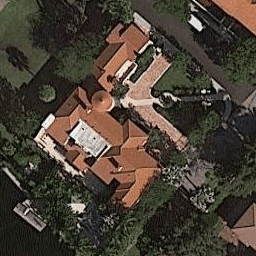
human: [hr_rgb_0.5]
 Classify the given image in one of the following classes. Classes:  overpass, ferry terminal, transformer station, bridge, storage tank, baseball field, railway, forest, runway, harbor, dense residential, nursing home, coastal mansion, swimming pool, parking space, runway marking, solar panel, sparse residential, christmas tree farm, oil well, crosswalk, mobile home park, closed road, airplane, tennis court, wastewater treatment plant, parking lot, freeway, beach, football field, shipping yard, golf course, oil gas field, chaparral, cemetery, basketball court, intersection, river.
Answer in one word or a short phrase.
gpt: coastal mansion